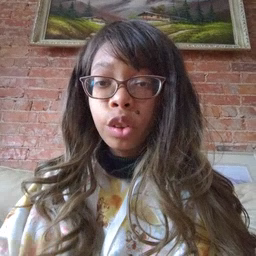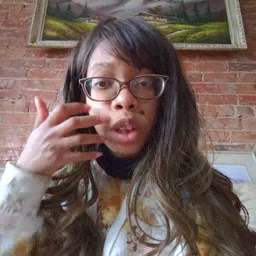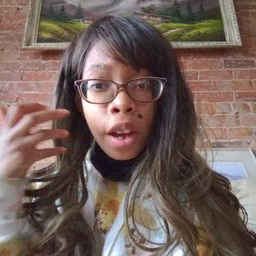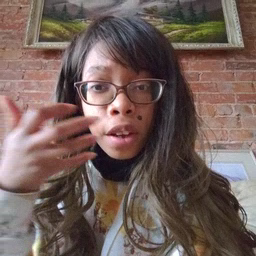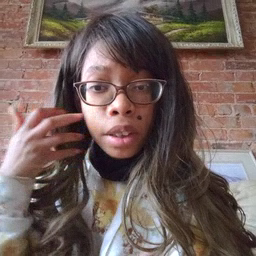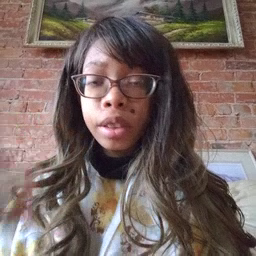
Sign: tiger